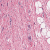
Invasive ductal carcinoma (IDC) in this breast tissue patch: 0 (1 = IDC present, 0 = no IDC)